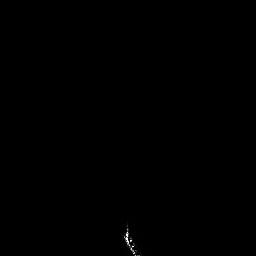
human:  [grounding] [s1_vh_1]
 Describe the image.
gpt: In the satellite image, there is  <ref>1 medium ship </ref> <box>[[46, 85, 55, 99, 0]]</box> located at bottom.